Question: Hey all i have some CSS code like so:
'''
/* ROW 1 (1-8) */
#rsvpBadge0{position: absolute; top: -2px; left: -1px; z-index: 2; width: 50px; height: 50px;}
#rsvpBadge1{position: absolute; top: -2px; left: 74px; z-index: 2; width: 50px; height: 50px;}
#rsvpBadge2{position: absolute; top: -2px; left: 149px; z-index: 2; width: 50px; height: 50px;}
#rsvpBadge3{position: absolute; top: -2px; left: 224px; z-index: 2; width: 50px; height: 50px;}
#rsvpBadge4{position: absolute; top: -2px; left: 299px; z-index: 2; width: 50px; height: 50px;}
#rsvpBadge5{position: absolute; top: -2px; left: 374px; z-index: 2; width: 50px; height: 50px;}
#rsvpBadge6{position: absolute; top: -2px; left: 449px; z-index: 2; width: 50px; height: 50px;}
#rsvpBadge7{position: absolute; top: -2px; left: 524px; z-index: 2; width: 50px; height: 50px;}
/* ROW 2 (9-16) */
#rsvpBadge8{position: absolute; top: 68px; left: -1px; z-index: 2; width: 50px; height: 50px;}
#rsvpBadge9{position: absolute; top: 68px; left: 74px; z-index: 2; width: 50px; height: 50px;}
#rsvpBadge10{position: absolute; top: 68px; left: 149px; z-index: 2; width: 50px; height: 50px;}
#rsvpBadge11{position: absolute; top: 68px; left: 224px; z-index: 2; width: 50px; height: 50px;}
#rsvpBadge12{position: absolute; top: 68px; left: 299px; z-index: 2; width: 50px; height: 50px;}
#rsvpBadge13{position: absolute; top: 68px; left: 374px; z-index: 2; width: 50px; height: 50px;}
#rsvpBadge14{position: absolute; top: 68px; left: 449px; z-index: 2; width: 50px; height: 50px;}
#rsvpBadge15{position: absolute; top: 68px; left: 524px; z-index: 2; width: 50px; height: 50px;}
'''
etc etc....
Now i have this the same way going from 1 to 207. It works but the problem i am seeing is it looks fine in FireFox (the top and left coordinates are spot on) but when i view it in IE and Chrome, they are a little off of the top value (needs to be raised a little bit more)
So my question to you all is:
1) How can i shorten the code knowing that each rsvpBadge has a different number and top value?
2) Correct the coordinates for IE and chrome without having to make 3 more 1-209 layers for each browser.

On the left is what it looks like in Chrome and on the right, FireFox.
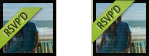
Answer: Floating these elements seems appropriate:
'''
.rsvp-badge{z-index: 2; width: 50px; height: 50px;float:left;}
'''
After that is done, add 'clear:left;' to every element that begins a row.
Even better: place all elements in a container of a fixed width so that every row fits 8 elements each.
## Update:
A-ha! So what an rsvp-badge is supposed to be.
You'd get away with a couple rule <URL>:
'''
<div class="user-photo has-rsvpd"></div>
<div class="user-photo"></div>
.user-photo {
/*size,background etc. ommited*/
position:relative;/*to allow position:absolude on pseudo-element*/
}
.has-rsvpd:after {
/*size,background etc. ommited*/
content:"";position:absolute;top:0;left:0;/*apply to top left corner*/
}
'''
Or <URL>:
'''
<div class="user-photo has-rsvpd"><span class="rsvp-badge"></span></div>
<div class="user-photo"><span class="rsvp-badge"></span></div>
.rsvp-badge {
display:none;/*hide when user has not rsvpd*/
}
.has-rsvpd .rsvp-badge{
/*same as :after in the sample above, but without a content property*/
}
'''